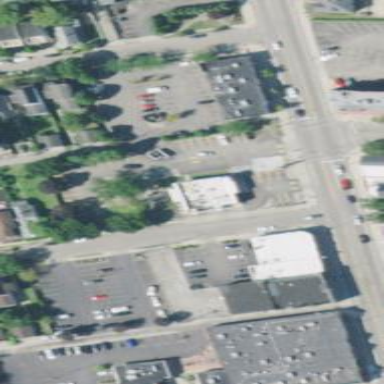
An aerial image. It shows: Retail area.